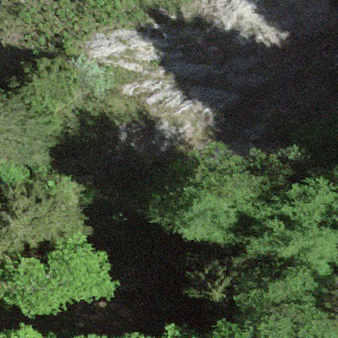
Label: other